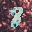
Label: 8